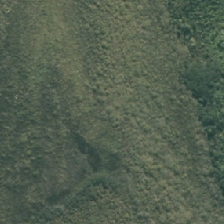
Land cover: herbaceous_freshwater_vege